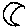
Label: moon